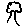
Label: tree